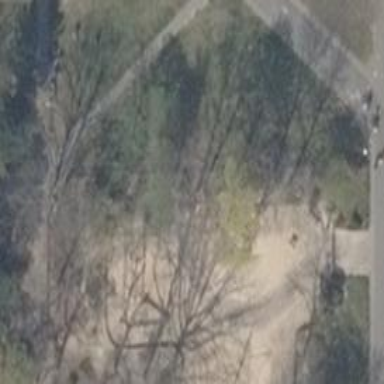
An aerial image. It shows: Broadleaved deciduous tree located in park.